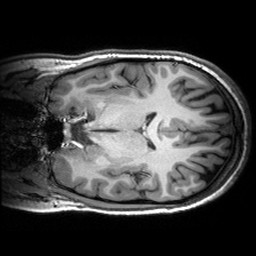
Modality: T1w
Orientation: coronal
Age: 22
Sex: female
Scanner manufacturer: siemens
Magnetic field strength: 3 T
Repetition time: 2.53 s
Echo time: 0.00299 s